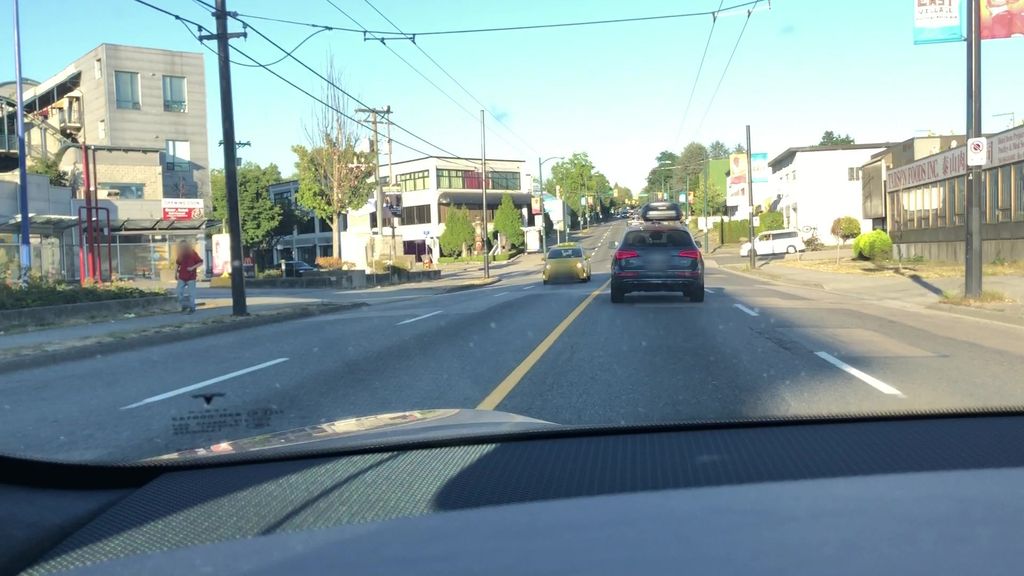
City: vancouver